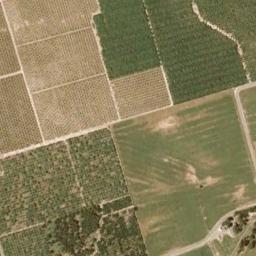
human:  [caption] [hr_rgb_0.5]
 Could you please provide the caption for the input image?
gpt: Some green rectangular farmlands of different sizes are arranged in neat rows .

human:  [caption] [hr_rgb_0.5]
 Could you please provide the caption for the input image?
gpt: Dozens of neatly arranged tan, Dark green and light green mixed rectangular farm fields .

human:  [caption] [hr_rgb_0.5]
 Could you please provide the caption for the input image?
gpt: There are many rectangular farmlands of different sizes .

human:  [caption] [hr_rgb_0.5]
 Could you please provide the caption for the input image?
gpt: There are some green and bare rectangular farmland .

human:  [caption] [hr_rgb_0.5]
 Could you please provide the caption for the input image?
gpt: There are some green rectangular farmlands and yellow ones .